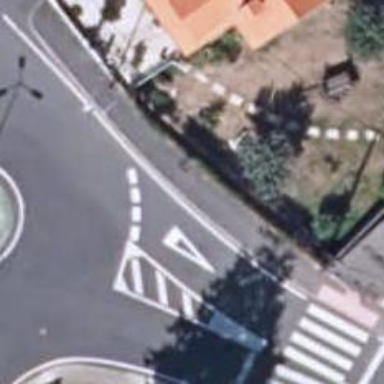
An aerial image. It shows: Road with "give way" sign.